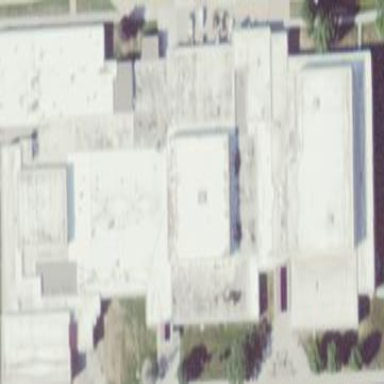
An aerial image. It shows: School building.